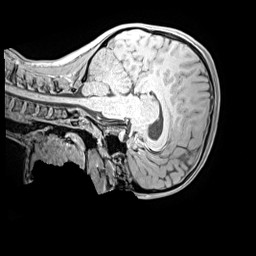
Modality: MP2RAGE
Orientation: sagittal
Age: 11
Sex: female
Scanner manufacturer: siemens
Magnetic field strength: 3 T
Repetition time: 4 s
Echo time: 0.00299 s